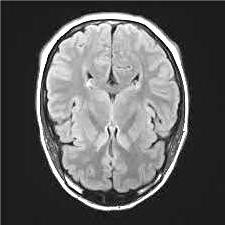
Label: notumor